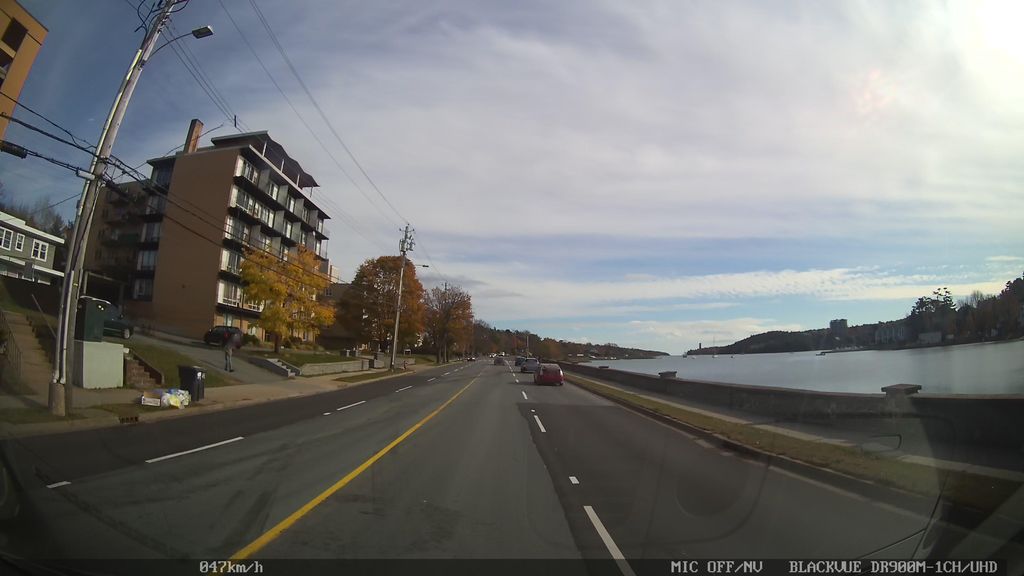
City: halifax